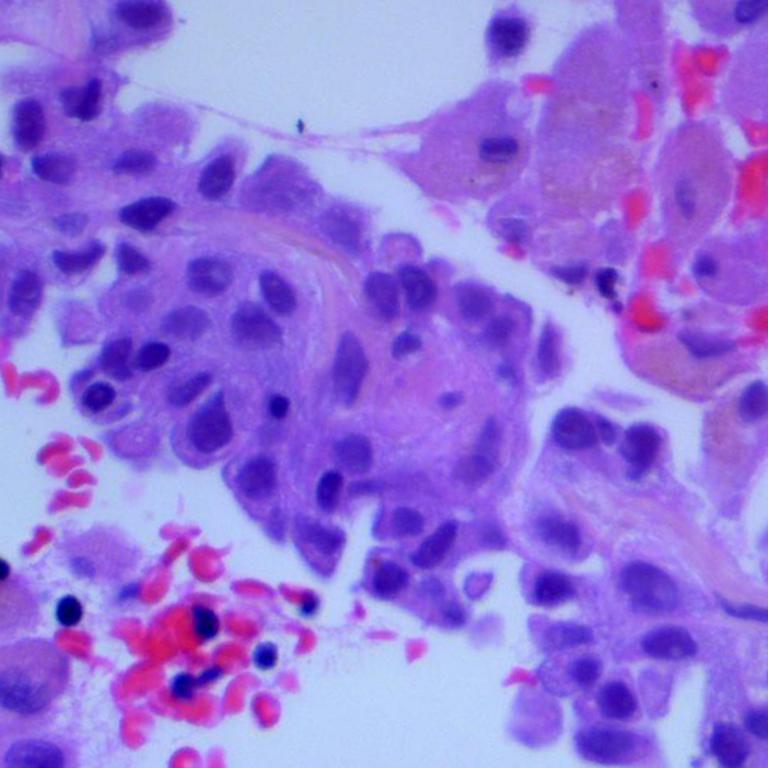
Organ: lung
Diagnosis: adenocarcinomas